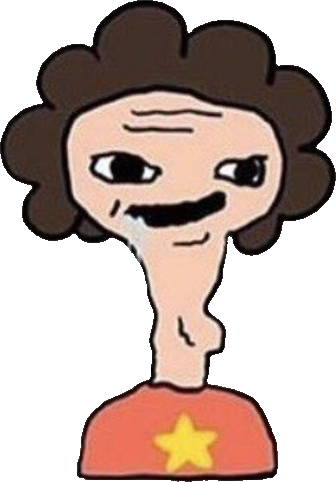
Label: 5_Brainlet